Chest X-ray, PA view. Patient: 49 years old, sex M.
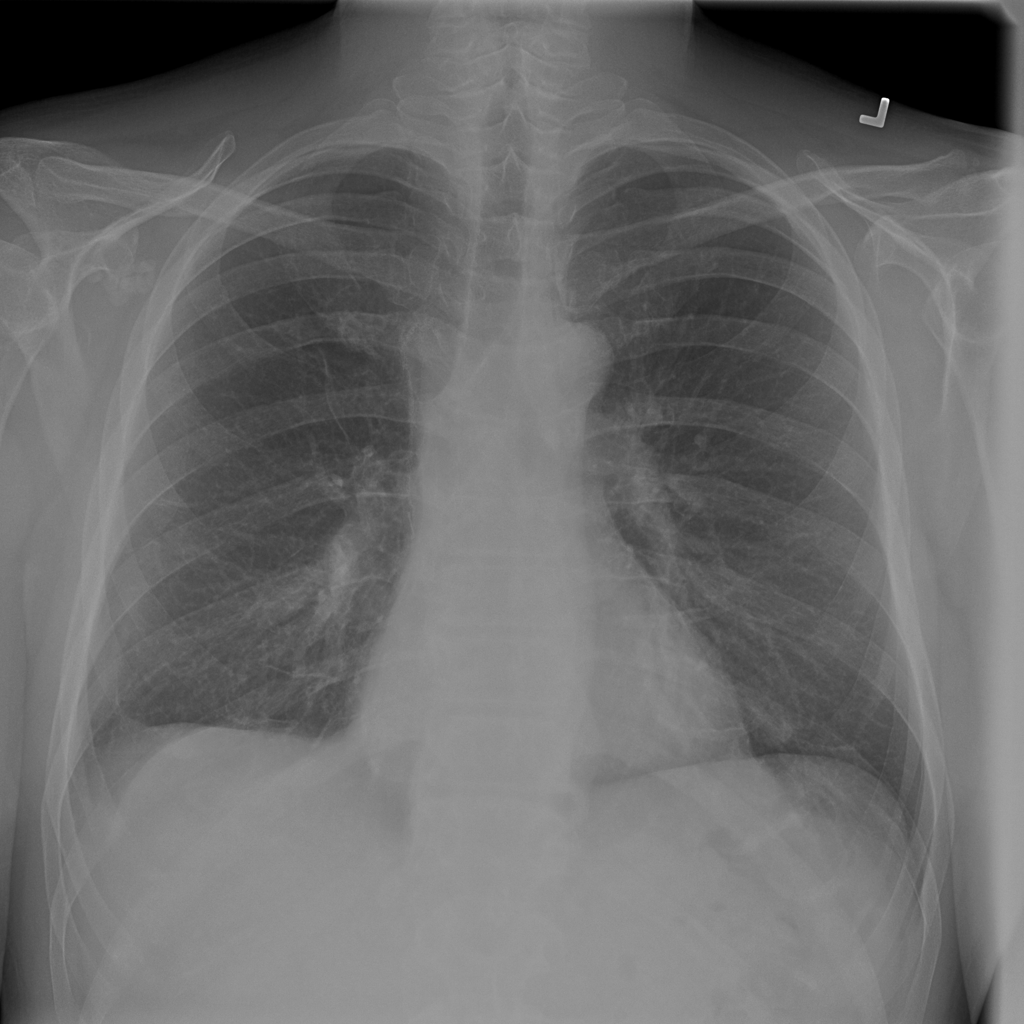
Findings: Atelectasis, Nodule